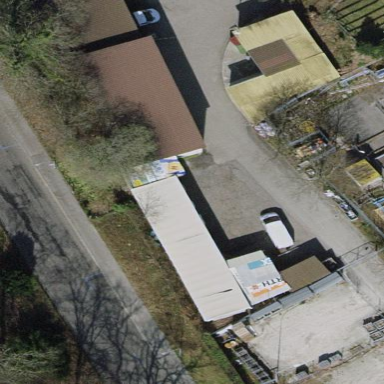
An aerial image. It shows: Group of garages.